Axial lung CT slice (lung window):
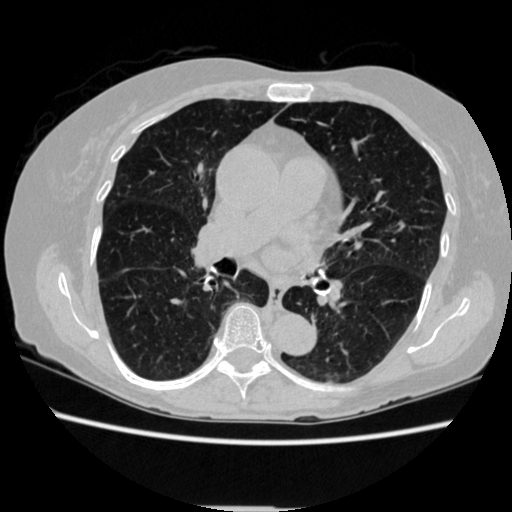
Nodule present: no